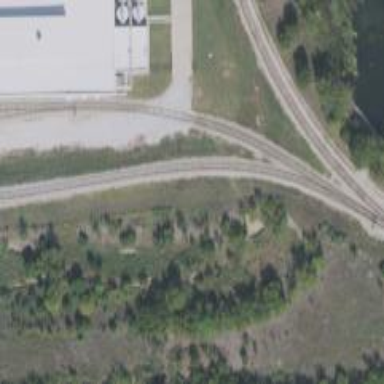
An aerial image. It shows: Rail spur service.